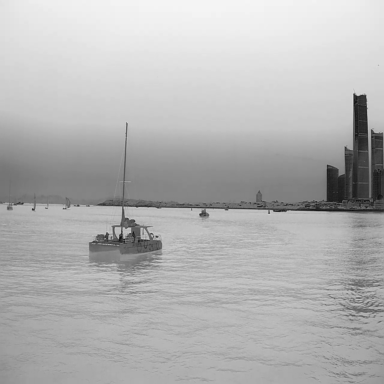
There are five sailboats in the infrared image.